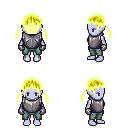
a pixel art fantasy rpg character, female body template, dark elf, purple skin, steel chest armor, teal pants, gold twin-tailed hairstyle, metal gloves, four views (front, back, left, right), 2x2 character sprite sheet, small pixel art, hard edges, no anti-aliasing